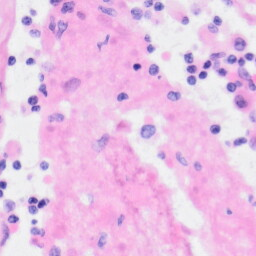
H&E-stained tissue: Kidney